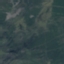
Label: HerbaceousVegetation